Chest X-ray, PA view. Patient: 43 years old, sex M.
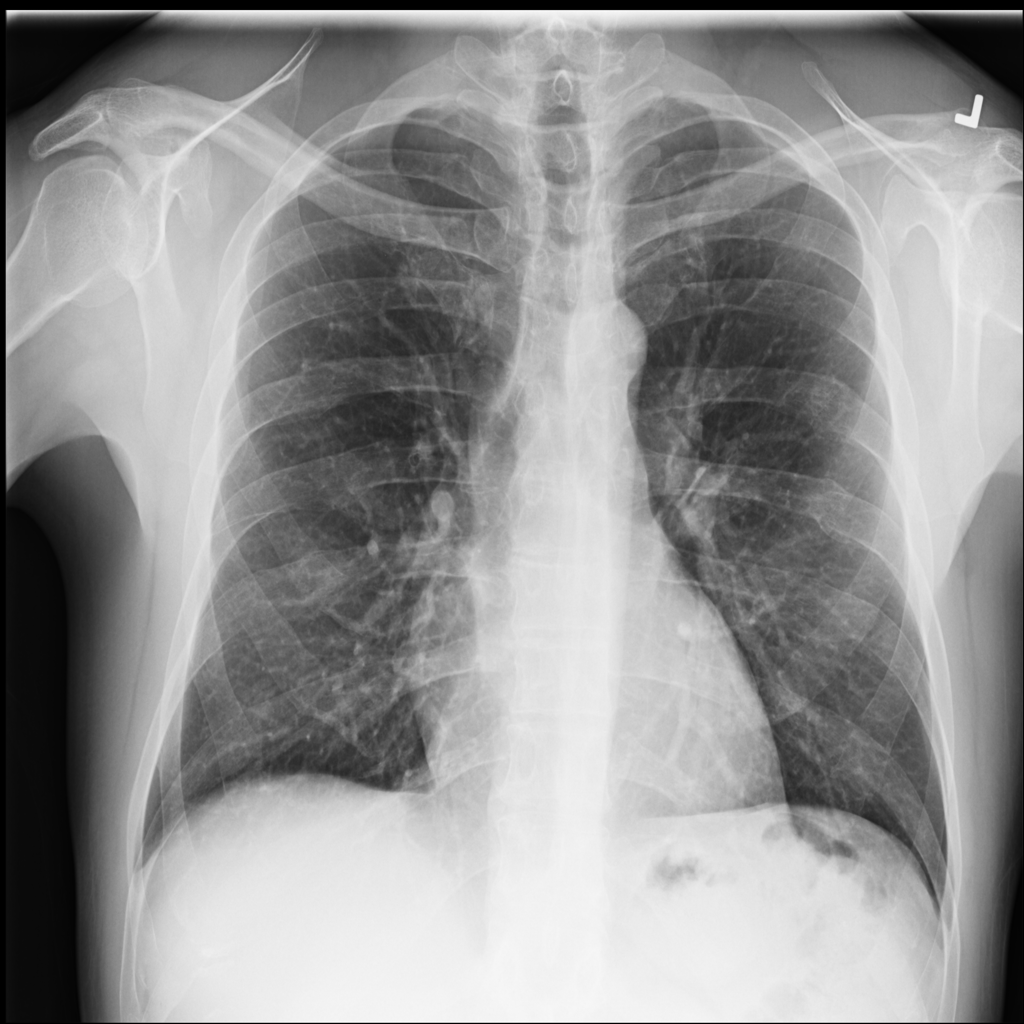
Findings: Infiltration